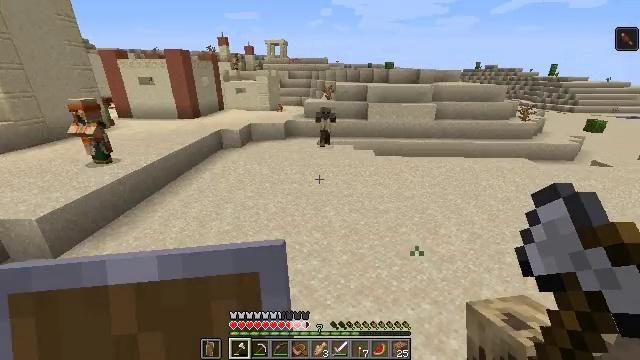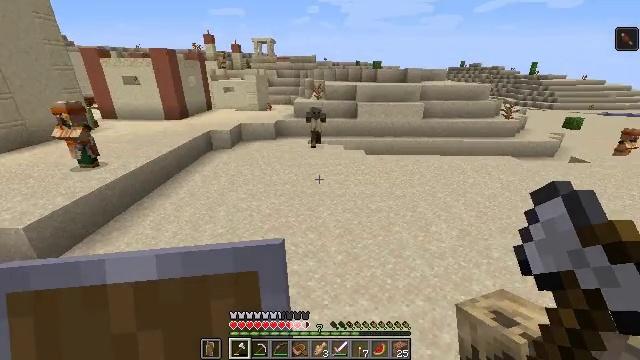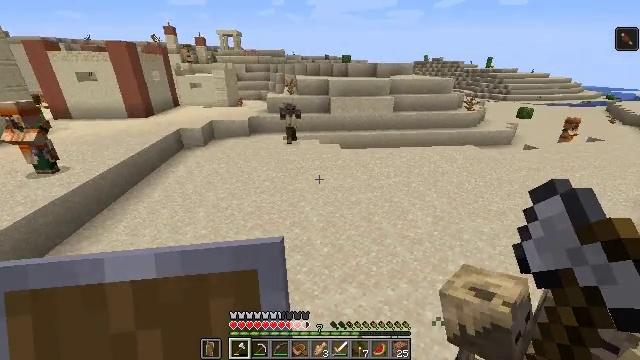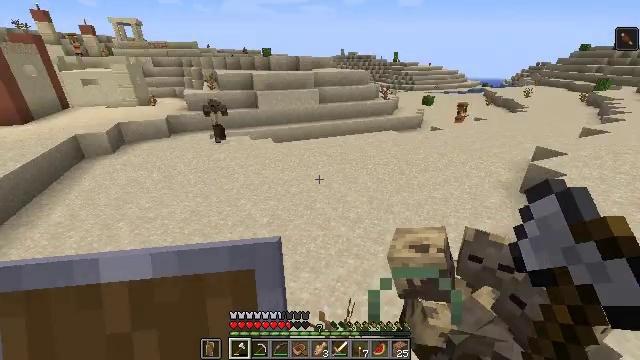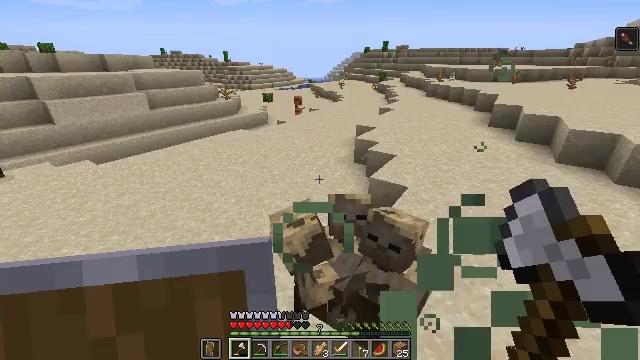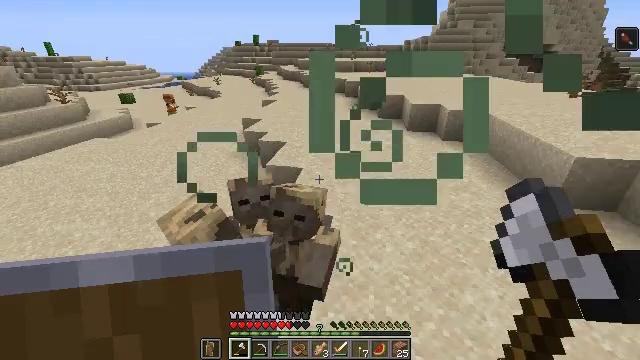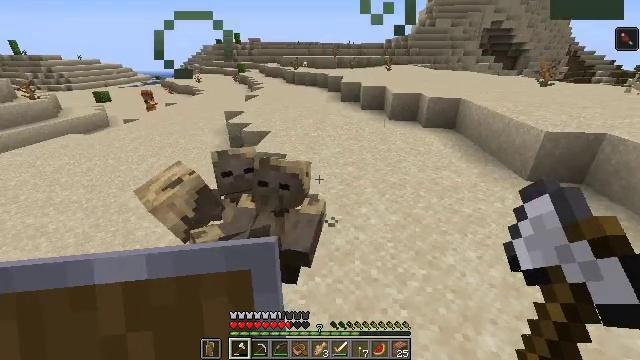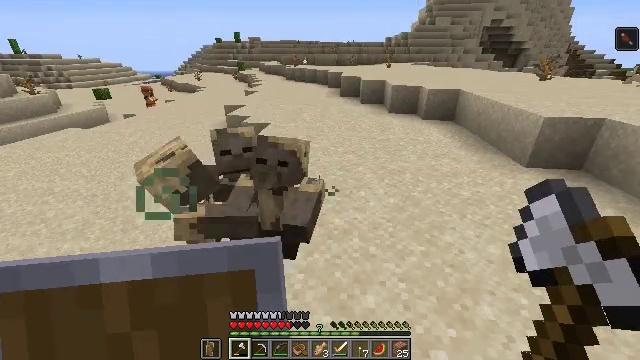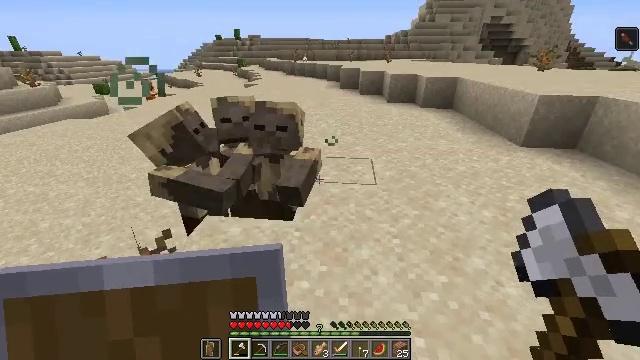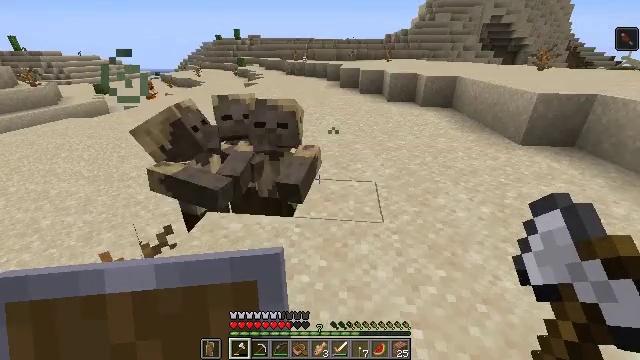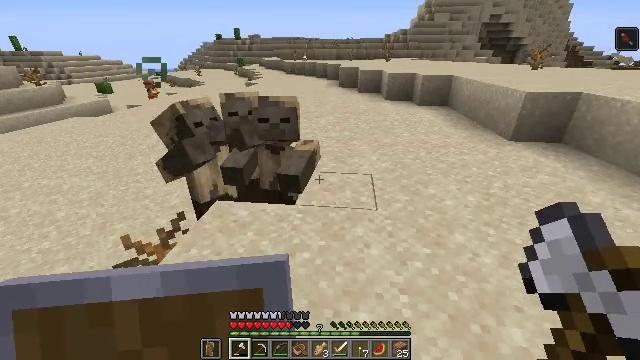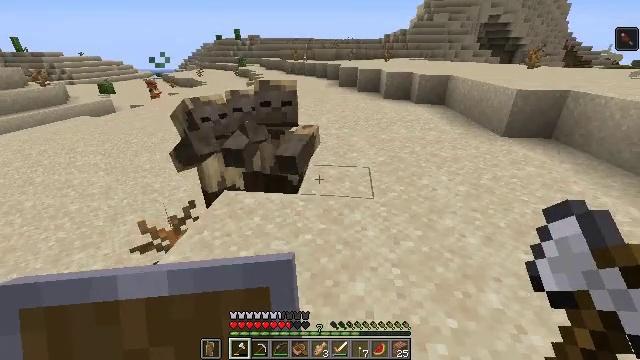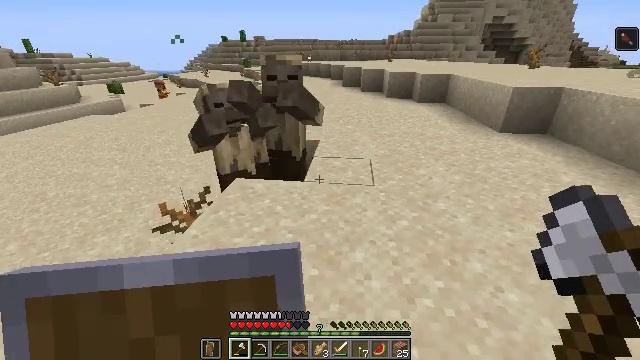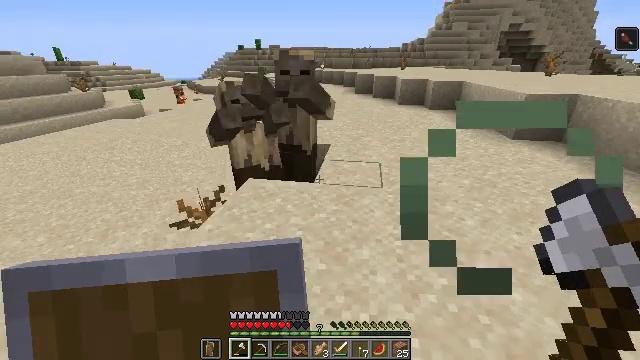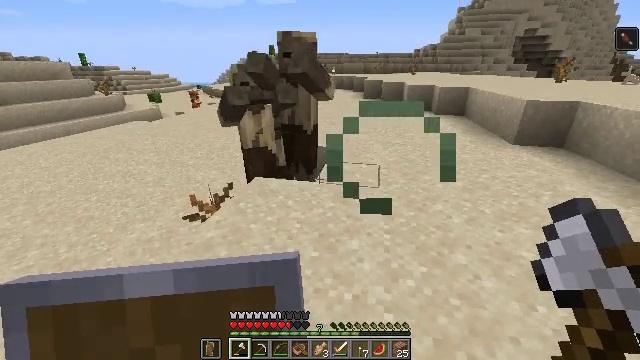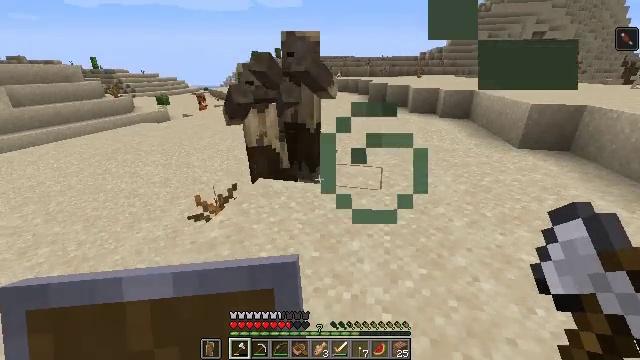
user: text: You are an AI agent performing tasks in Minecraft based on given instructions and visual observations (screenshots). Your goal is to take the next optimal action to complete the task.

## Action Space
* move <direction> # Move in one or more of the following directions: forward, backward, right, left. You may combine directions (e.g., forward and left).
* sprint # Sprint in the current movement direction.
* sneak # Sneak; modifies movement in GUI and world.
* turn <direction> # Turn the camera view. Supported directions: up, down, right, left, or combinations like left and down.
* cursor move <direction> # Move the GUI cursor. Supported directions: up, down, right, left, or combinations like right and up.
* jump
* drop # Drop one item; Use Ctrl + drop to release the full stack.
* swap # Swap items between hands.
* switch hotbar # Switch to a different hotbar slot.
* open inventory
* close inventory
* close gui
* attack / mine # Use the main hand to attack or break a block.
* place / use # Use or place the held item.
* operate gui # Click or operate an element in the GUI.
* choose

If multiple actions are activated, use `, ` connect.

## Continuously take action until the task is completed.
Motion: motion action
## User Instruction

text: Defeat a husk.
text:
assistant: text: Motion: move back and move left, turn right
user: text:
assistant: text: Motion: move back and move left, turn right and down
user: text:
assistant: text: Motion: move back and move left, turn right and down
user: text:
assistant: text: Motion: move back and move left, turn right
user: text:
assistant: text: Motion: move back and move left, turn right
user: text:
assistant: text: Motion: move back, turn right
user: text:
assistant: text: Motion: move back
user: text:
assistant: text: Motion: move back
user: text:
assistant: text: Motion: move back
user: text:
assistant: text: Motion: move back
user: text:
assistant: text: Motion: move back
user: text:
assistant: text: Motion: move back
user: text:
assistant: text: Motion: move back and move right, turn left and up
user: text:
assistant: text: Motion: move back and move right, turn left and up
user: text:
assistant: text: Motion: move back and move right, turn left
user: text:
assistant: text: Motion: move back and move right, turn left
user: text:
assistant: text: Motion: move back, turn left
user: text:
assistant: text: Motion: move back
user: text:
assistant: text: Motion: no_op
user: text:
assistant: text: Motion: turn up
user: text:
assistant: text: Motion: move forward, turn left and up
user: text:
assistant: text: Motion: move forward, turn left and up
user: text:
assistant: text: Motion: move forward
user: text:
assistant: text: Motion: move forward
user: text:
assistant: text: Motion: move forward, turn up
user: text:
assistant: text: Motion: move forward, turn up
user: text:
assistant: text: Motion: move forward, turn up
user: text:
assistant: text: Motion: move forward
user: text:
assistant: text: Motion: turn left and up
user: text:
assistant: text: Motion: attack / mine